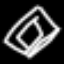
Label: diamond